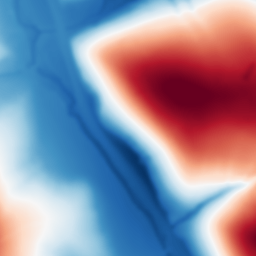
Category: multiscale
Decomposition family: dog_multiscale
Decomposition parameters: sigma_ratio: 2
n_scales: 6
base_sigma: 2
Upsampling method: bilinear
Upsampling parameters: scale: 8
Upsampling scale: 8